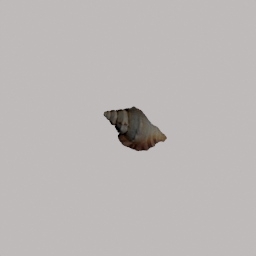
Label: animals